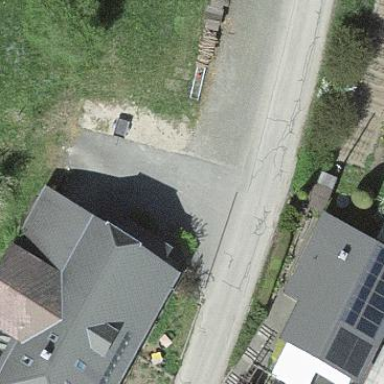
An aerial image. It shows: Farm building.